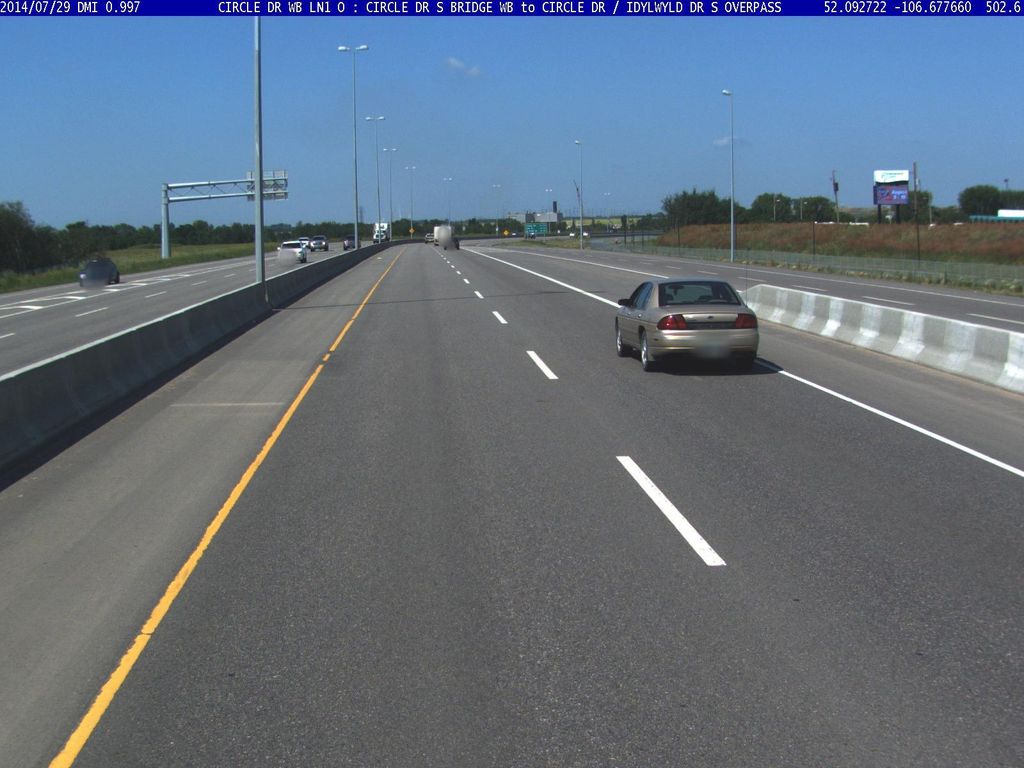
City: saskatoon